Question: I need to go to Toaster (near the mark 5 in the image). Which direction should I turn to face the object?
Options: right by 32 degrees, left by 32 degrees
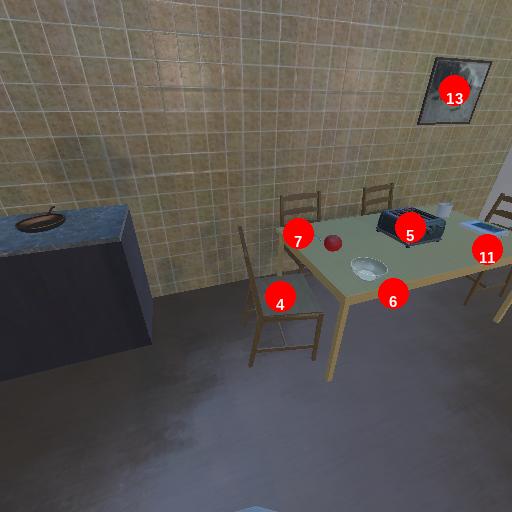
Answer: right by 32 degrees